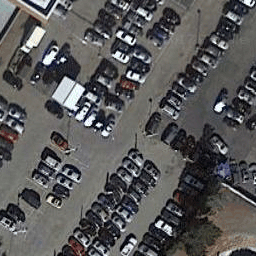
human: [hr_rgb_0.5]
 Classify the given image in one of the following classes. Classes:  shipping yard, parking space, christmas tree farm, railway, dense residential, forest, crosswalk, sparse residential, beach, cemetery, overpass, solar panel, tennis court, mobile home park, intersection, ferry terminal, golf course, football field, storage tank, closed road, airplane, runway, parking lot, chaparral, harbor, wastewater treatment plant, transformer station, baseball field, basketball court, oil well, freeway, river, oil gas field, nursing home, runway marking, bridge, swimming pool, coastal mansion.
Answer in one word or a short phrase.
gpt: parking lot